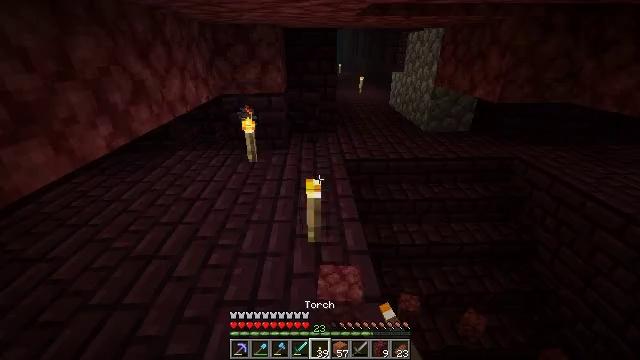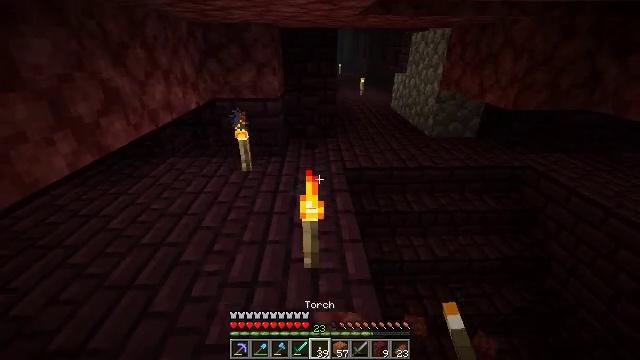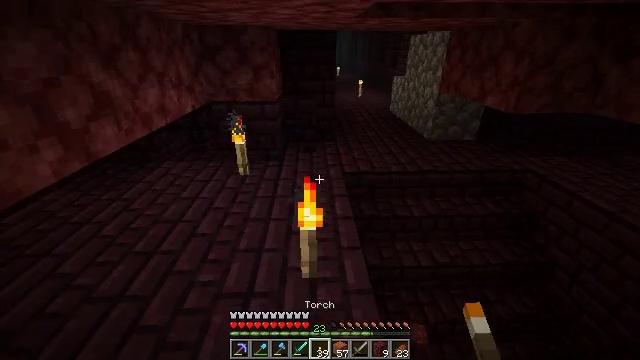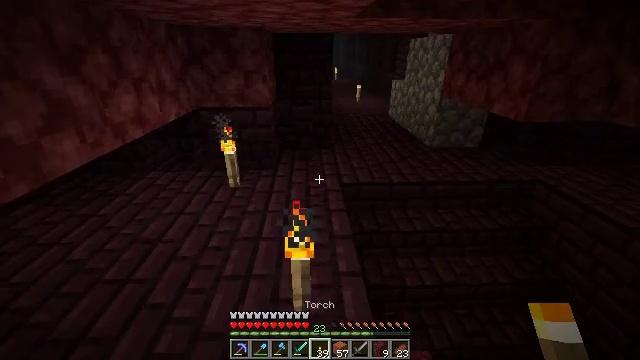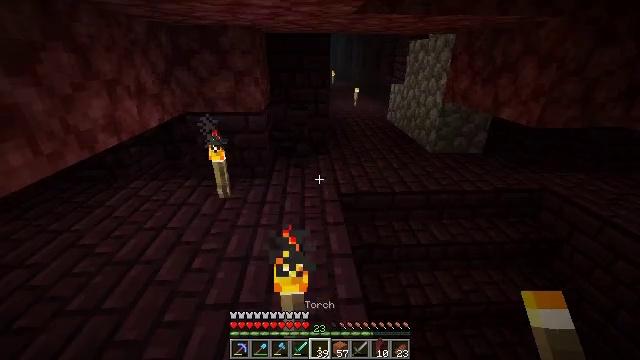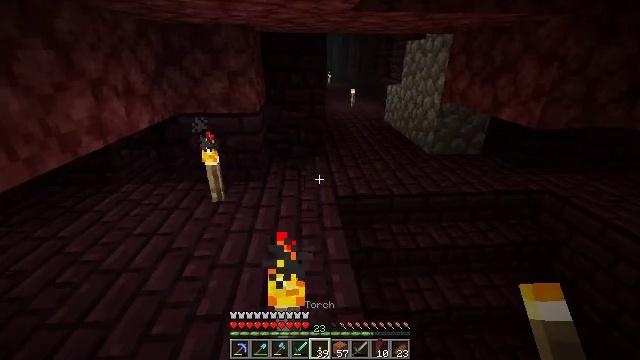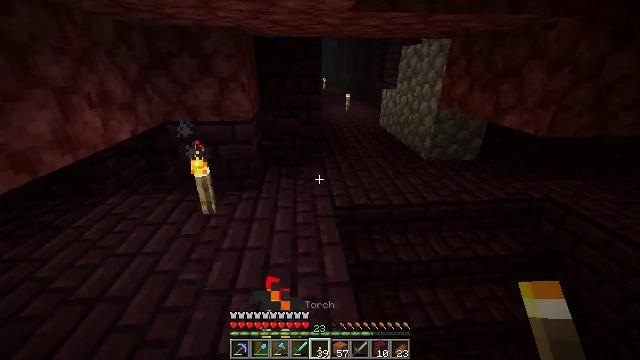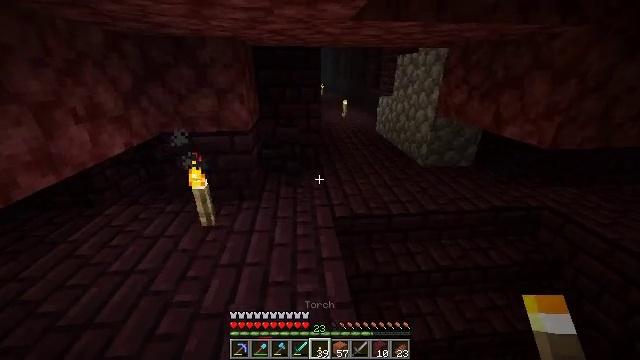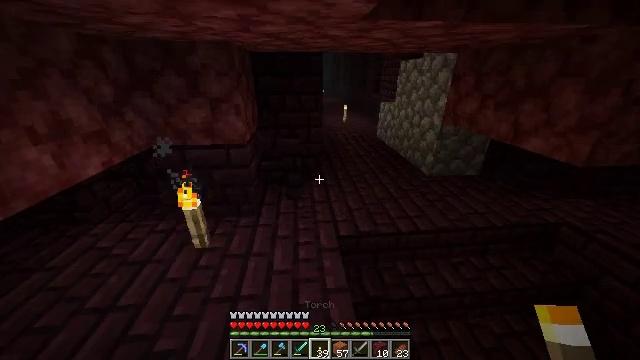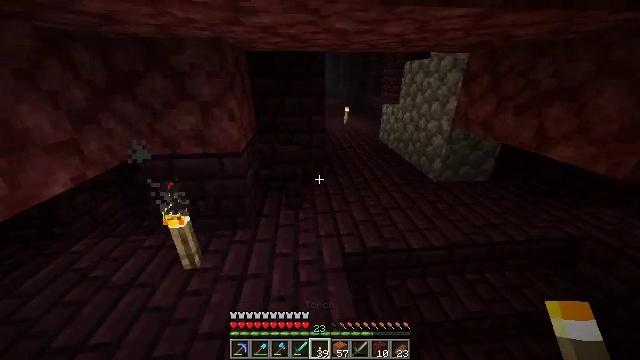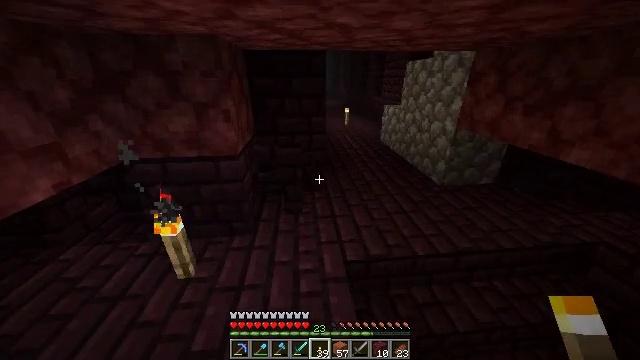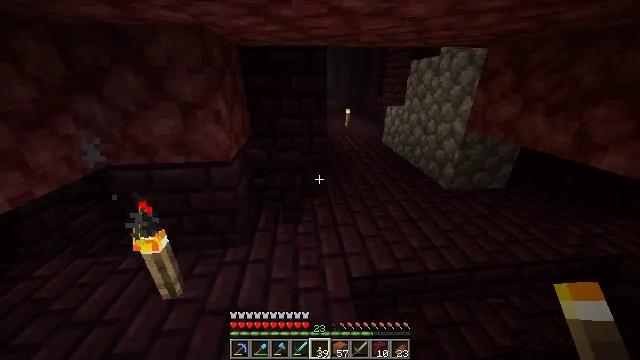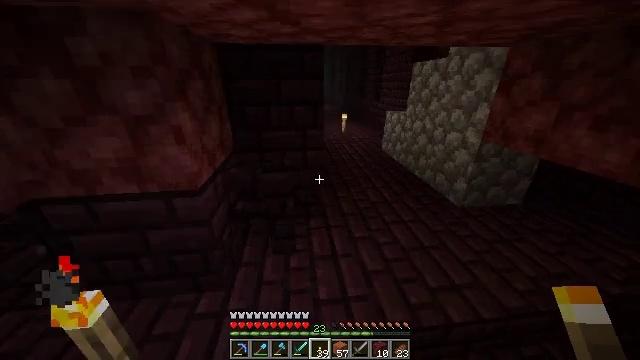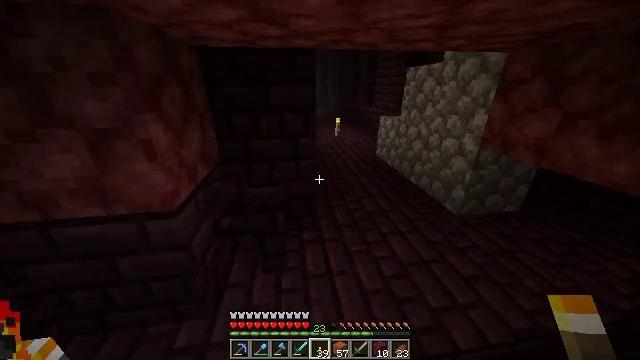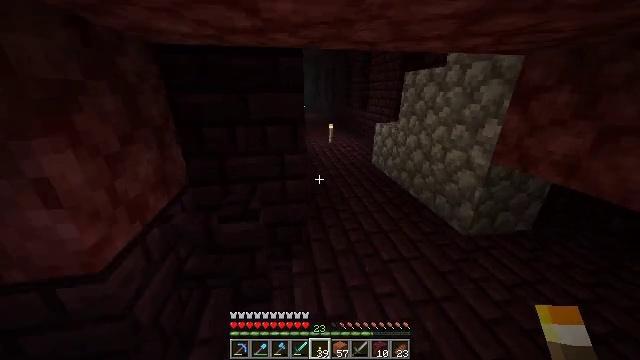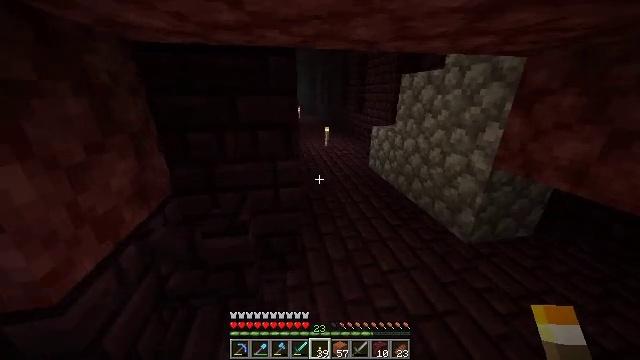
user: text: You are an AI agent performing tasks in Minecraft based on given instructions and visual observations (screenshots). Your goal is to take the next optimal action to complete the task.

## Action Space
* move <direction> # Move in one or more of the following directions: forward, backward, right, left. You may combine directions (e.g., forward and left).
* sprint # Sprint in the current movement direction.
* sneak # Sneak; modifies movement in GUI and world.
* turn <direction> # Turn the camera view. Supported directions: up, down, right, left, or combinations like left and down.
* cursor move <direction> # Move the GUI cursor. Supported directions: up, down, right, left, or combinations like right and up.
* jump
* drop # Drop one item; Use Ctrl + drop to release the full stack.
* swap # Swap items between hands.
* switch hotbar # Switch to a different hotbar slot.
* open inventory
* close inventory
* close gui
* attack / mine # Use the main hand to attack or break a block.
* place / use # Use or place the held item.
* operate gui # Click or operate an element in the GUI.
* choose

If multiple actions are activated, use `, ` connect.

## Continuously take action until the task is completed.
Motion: motion action
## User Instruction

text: Break the block holding the soul fire.
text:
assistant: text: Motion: move forward
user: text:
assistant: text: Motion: move forward
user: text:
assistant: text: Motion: move forward
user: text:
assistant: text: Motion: move forward
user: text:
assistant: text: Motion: move forward, sprint
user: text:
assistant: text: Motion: move forward, sprint, turn right
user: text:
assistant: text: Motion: move forward, sprint
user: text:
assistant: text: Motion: move forward, sprint
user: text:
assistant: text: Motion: move forward, sprint
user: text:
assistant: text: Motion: move forward, sprint
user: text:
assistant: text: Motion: move forward, sprint
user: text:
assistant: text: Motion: move forward, sprint, turn right
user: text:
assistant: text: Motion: move forward, sprint, turn right
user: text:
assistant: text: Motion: move forward, sprint, turn right
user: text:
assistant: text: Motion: move forward, sprint, turn right
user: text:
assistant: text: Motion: move forward, sprint
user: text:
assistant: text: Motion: move forward and move right, sprint
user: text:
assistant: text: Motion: move forward and move right, sprint
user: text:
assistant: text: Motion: move forward and move right, sprint
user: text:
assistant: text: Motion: move forward and move right, sprint, turn left and up
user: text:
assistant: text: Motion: move forward, sprint, turn left and up
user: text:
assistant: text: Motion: move forward, sprint
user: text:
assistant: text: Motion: move forward, sprint
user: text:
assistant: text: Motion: move forward, sprint
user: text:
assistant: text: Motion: move forward, sprint
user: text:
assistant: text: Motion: move forward, sprint
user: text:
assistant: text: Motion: move forward, sprint
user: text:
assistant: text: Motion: move forward, sprint, turn left
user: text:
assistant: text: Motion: move forward, sprint
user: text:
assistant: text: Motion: move forward, sprint